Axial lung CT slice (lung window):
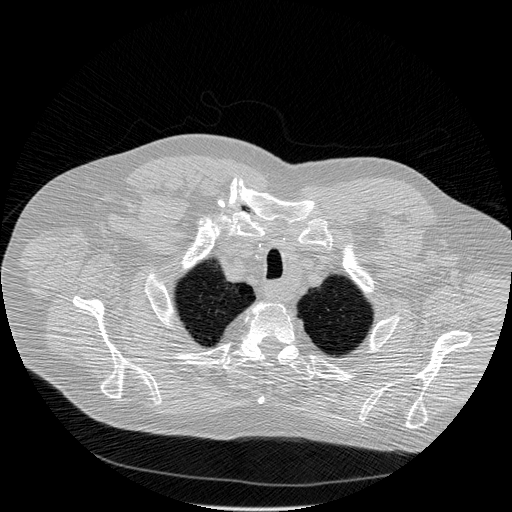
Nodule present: no